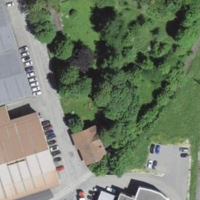
EUNIS habitat code: 54
Species observed at this site:
Lathyrus vernus